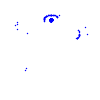
Particle: electron